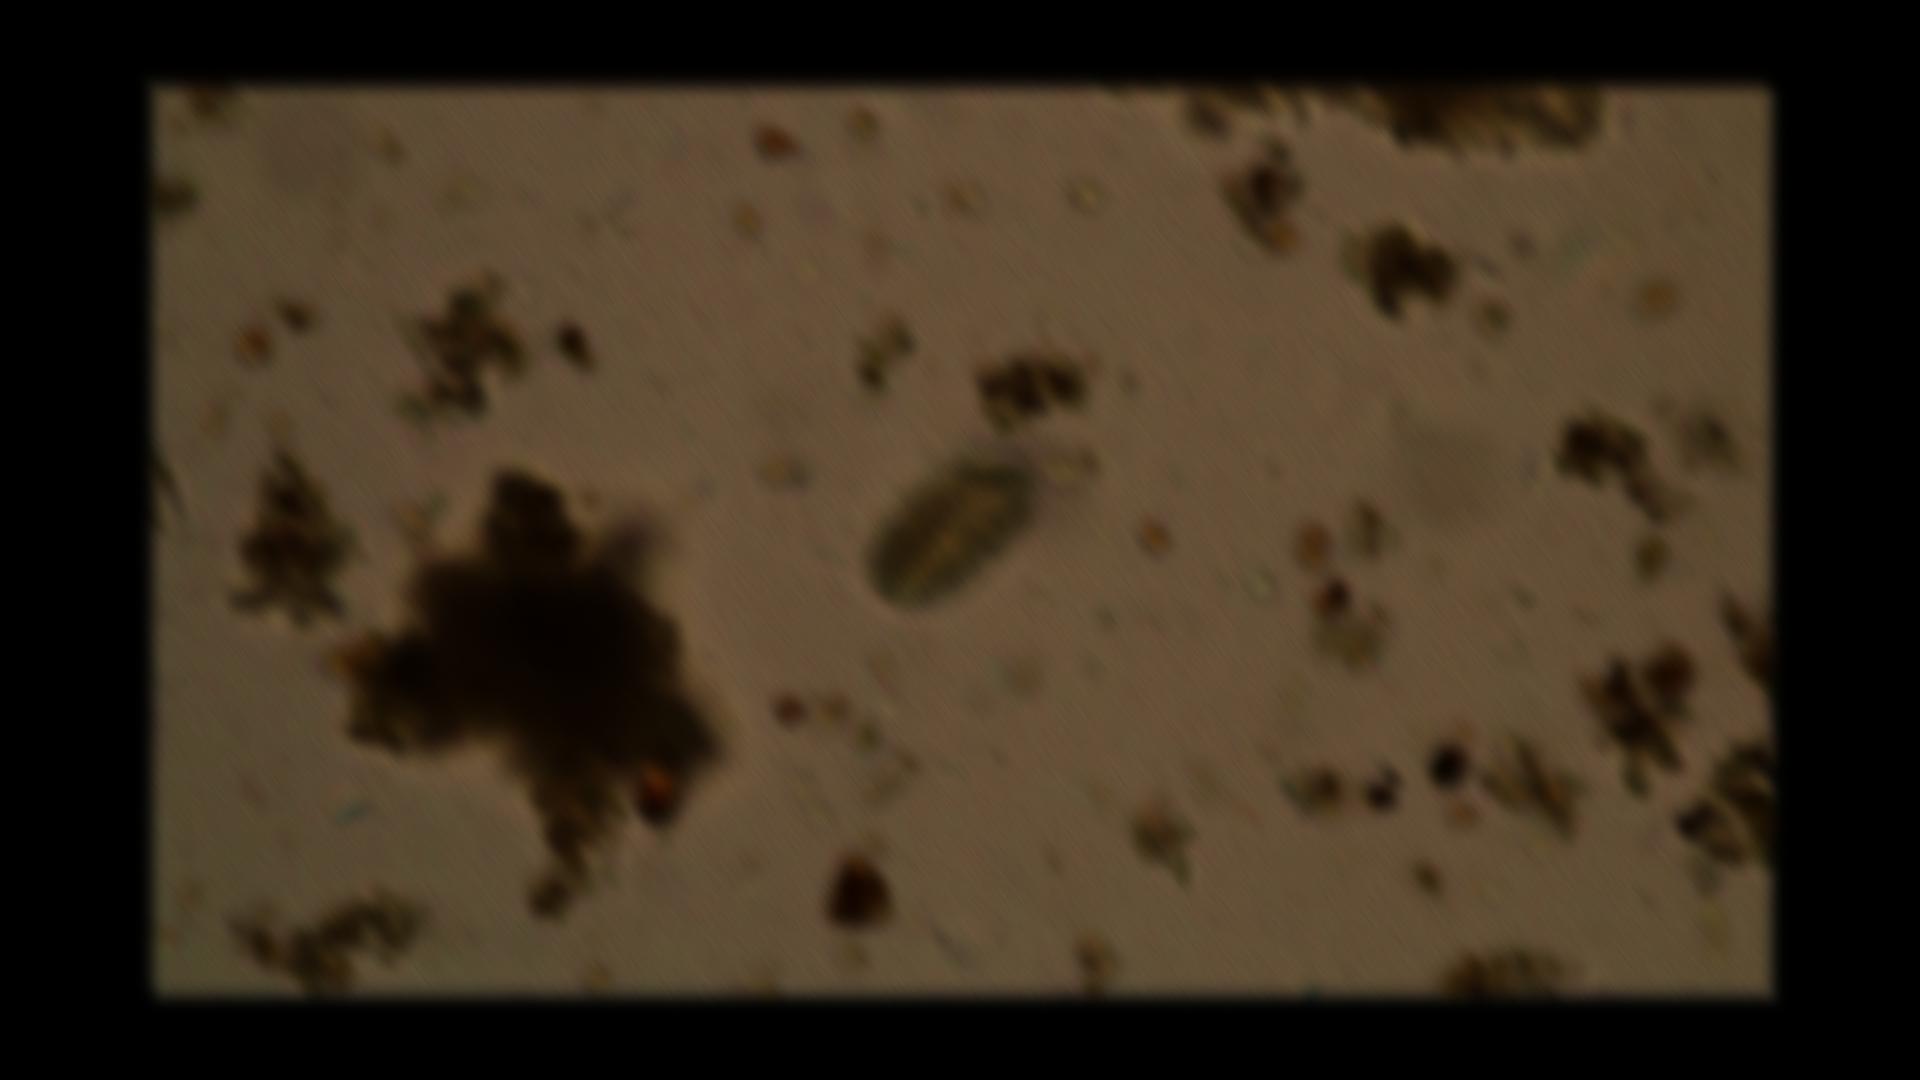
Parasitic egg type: Hookworm egg